Aerial crown-view tile of a tropical tree (Barro Colorado Island, Panama), acquired 20241112:
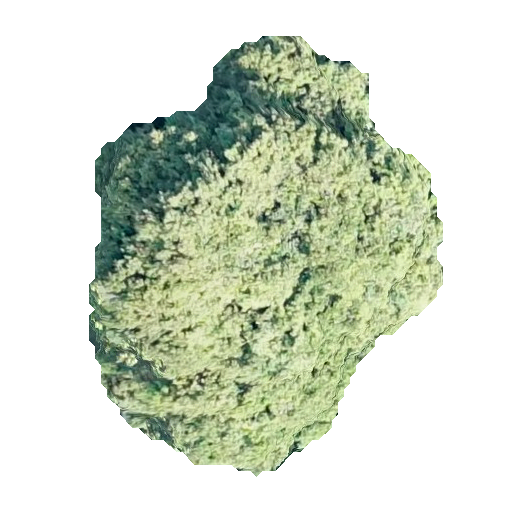
Species: Prioria copaifera
GBIF accepted scientific name: Prioria copaifera
Crown area: 167.747 m²